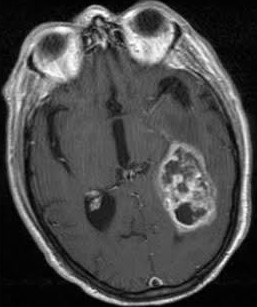
Label: meningioma